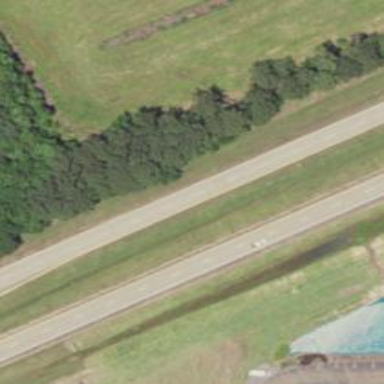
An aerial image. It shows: Trunk highway.